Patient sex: M
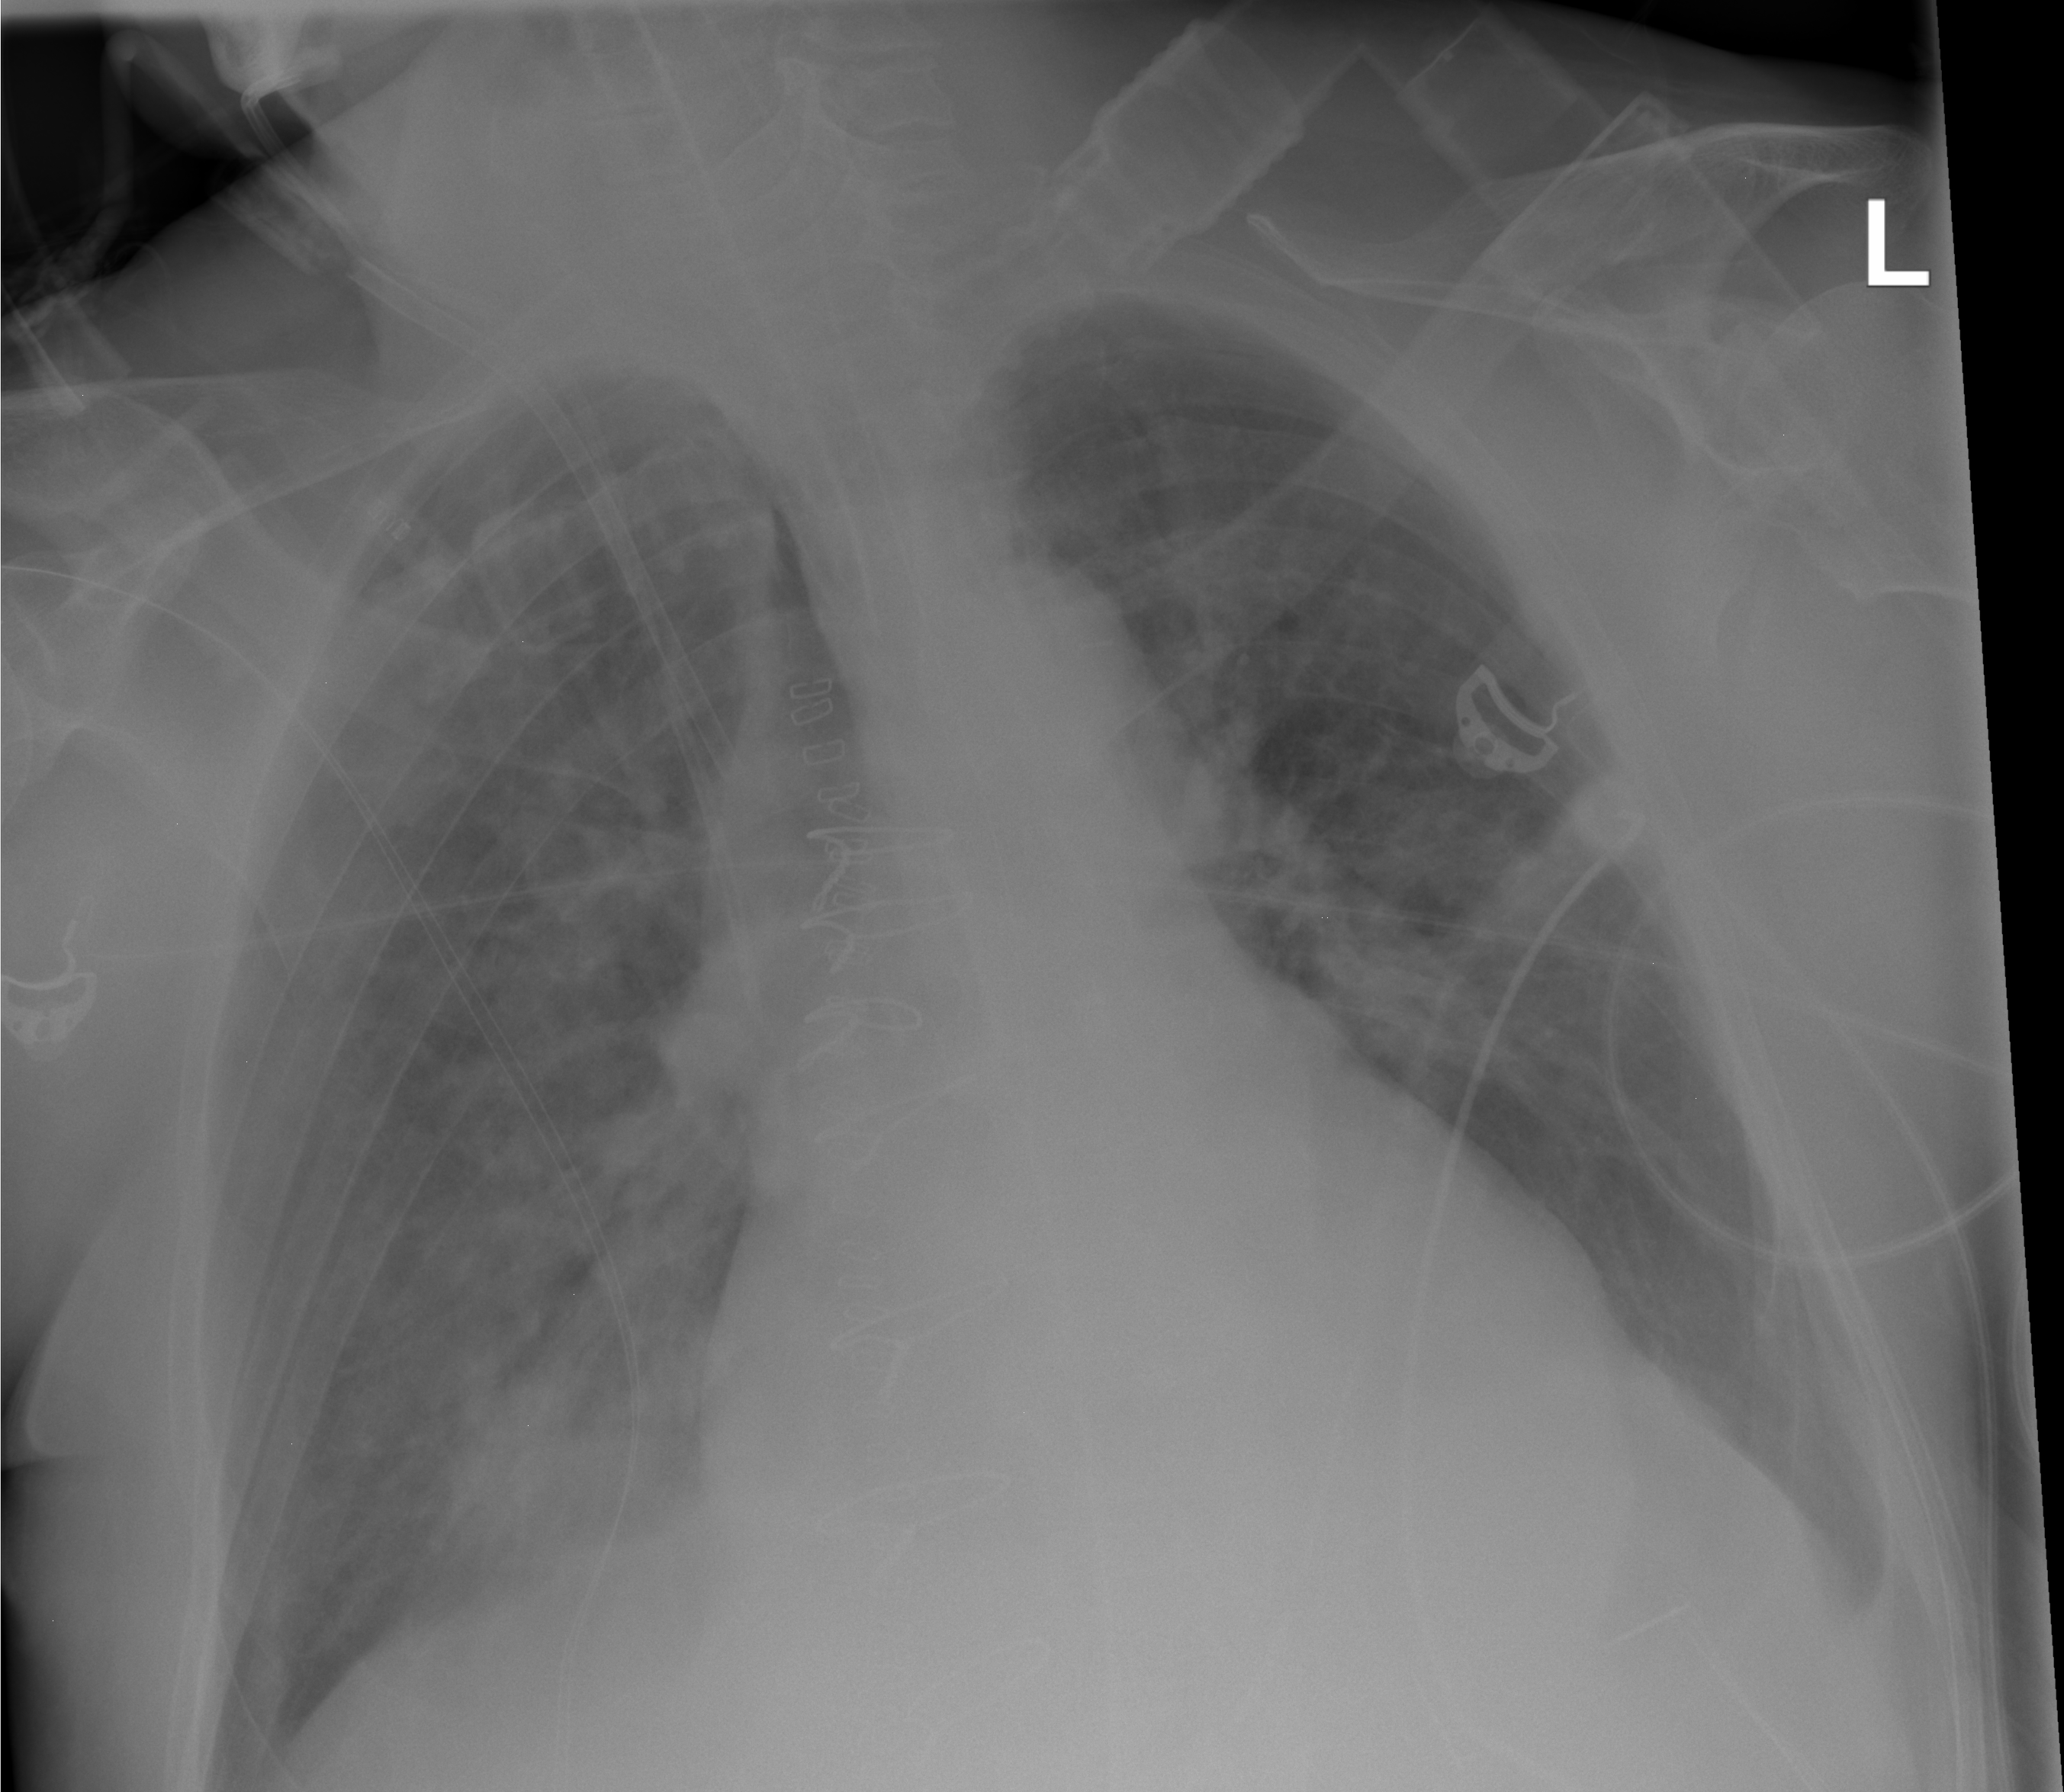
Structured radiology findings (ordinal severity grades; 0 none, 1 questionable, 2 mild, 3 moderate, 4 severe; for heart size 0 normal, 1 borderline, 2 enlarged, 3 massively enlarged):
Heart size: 2
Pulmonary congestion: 2
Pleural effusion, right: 2
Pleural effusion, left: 0
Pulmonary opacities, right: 3
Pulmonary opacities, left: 2
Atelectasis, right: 0
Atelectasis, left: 0